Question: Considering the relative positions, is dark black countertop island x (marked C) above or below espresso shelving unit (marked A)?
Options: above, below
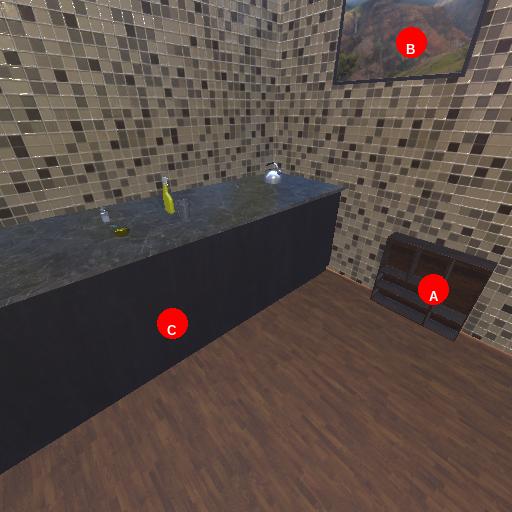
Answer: above